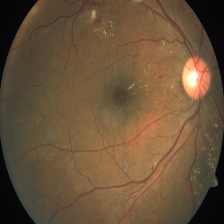
Diabetic retinopathy grade: Severe